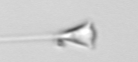
Label: Asterionellopsis_glacialis